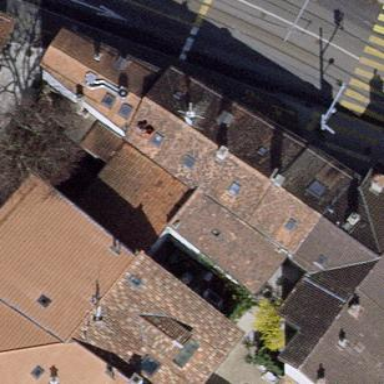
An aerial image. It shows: View of roof of building.